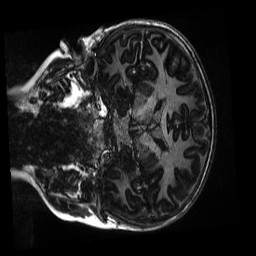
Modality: MP2RAGE
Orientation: coronal
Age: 9
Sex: male
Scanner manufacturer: siemens
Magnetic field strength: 3 T
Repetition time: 4 s
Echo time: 0.00303 s